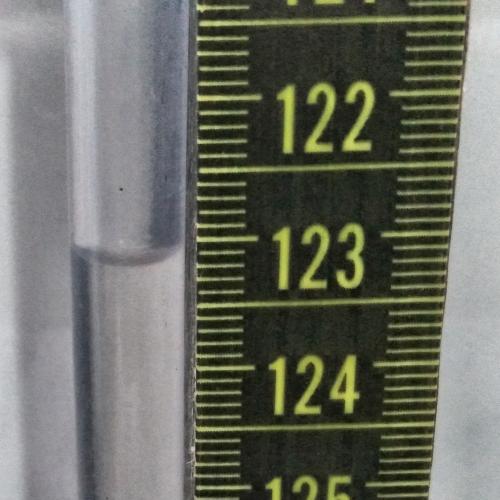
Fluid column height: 123.1 cm